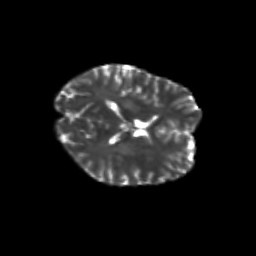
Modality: T2w
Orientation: axial
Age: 19
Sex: female
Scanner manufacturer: siemens
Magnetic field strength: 3 T
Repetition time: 3.5 s
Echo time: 0.125 s